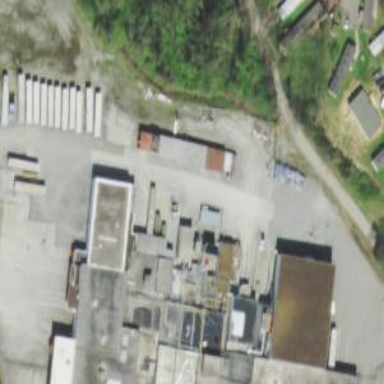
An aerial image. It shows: Industrial area containing slaughterhouse.